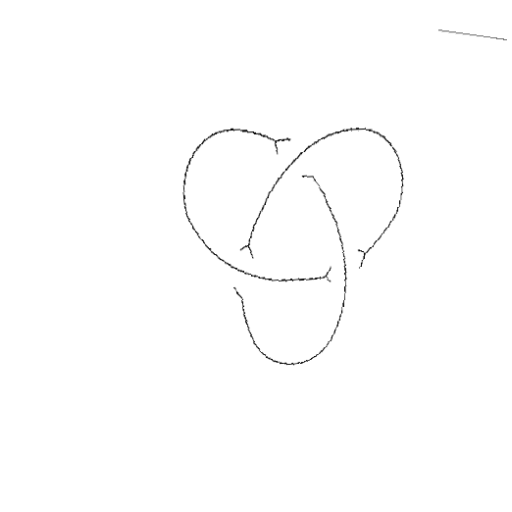
Crossing number: 3